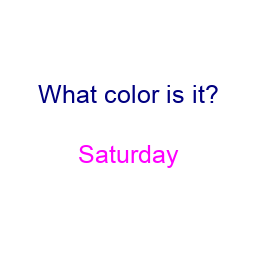
Color: magenta
Background color: white
Question text color: navy